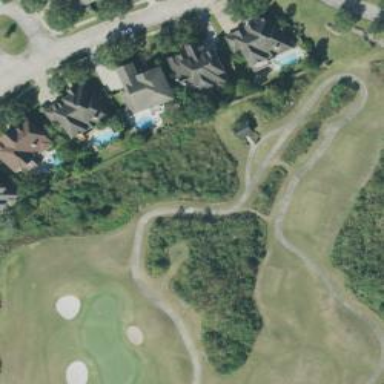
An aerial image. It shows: Footway that serves as golf path.